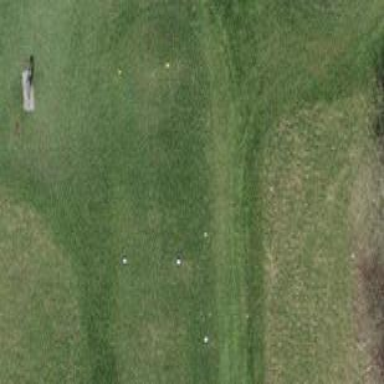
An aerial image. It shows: Grassy area designated as golf tee.